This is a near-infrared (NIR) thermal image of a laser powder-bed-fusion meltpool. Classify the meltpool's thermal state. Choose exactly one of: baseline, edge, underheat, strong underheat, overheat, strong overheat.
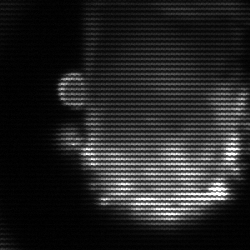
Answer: baseline